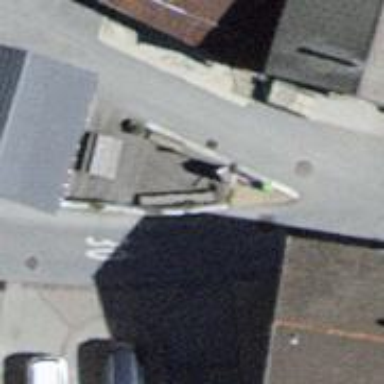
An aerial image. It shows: Charging station.